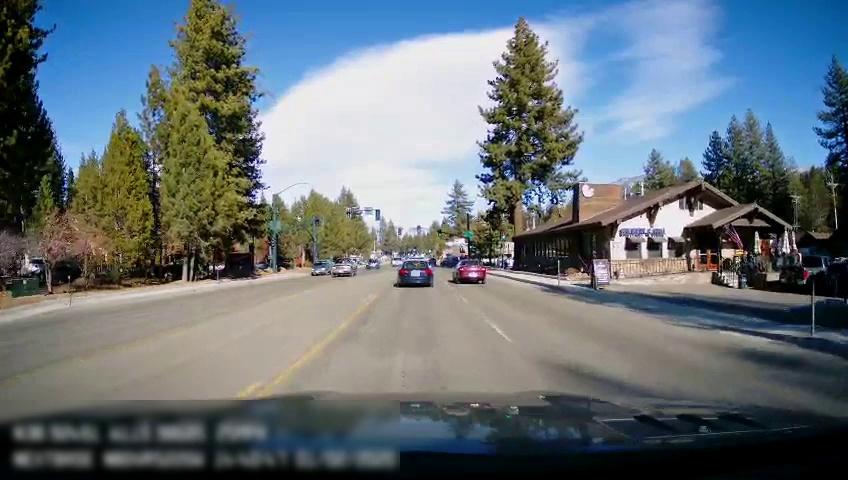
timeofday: Day
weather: Sunny
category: Drivable Space
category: Vehicles | Car
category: Vehicles | Car
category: Vehicles | Car
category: Vehicles | Car
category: Vehicles | Car
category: Lanes | Opposite Lane
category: Lanes | Current Lane
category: Lanes | Current Lane